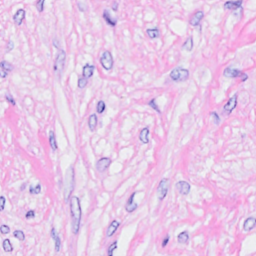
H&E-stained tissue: Breast